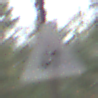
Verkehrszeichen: Gegenverkehr
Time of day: Midday
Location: Outdoor (Nature)
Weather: Overcast
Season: NotSpecified
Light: Natural